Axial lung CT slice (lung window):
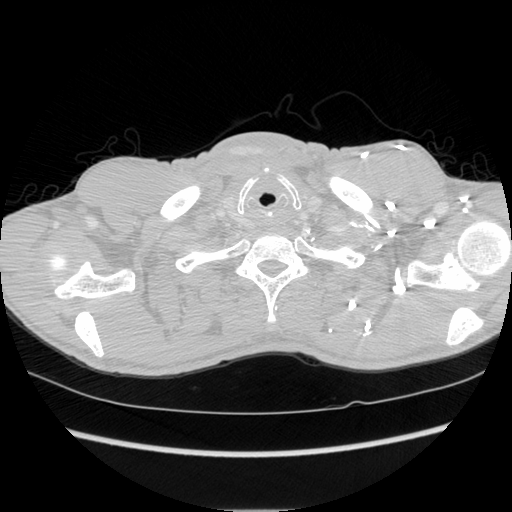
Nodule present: no